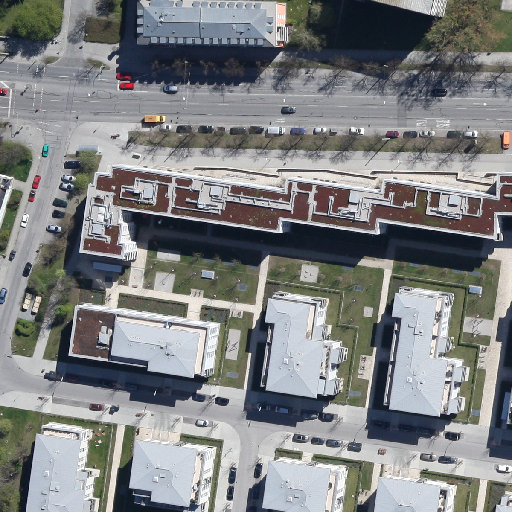
Referring expression: vehicle in the parking area